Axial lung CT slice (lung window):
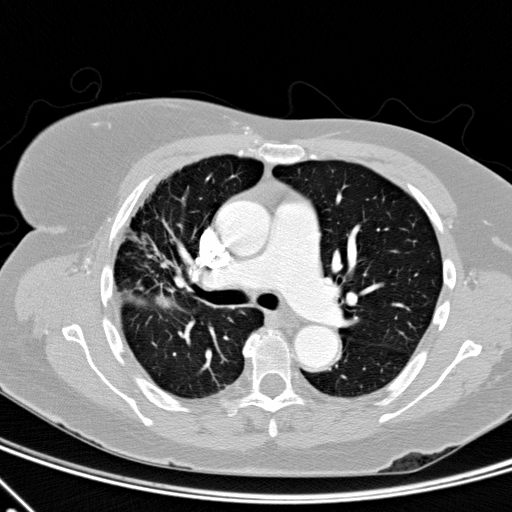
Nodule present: no